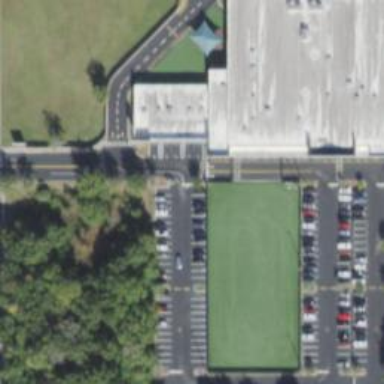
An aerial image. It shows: Parking space is available.